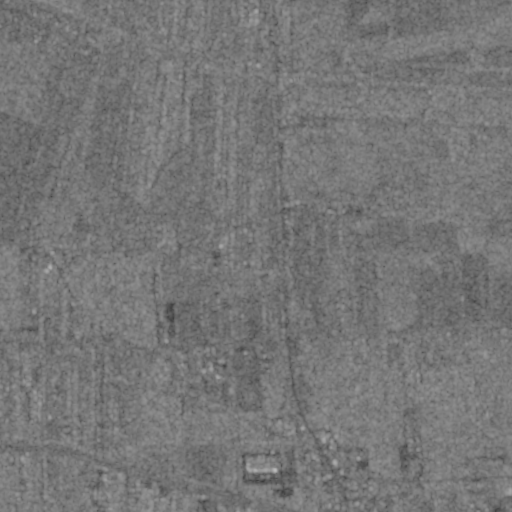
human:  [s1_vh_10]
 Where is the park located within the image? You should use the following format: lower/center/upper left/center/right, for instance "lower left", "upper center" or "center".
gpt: The park is located in the lower center of the image.
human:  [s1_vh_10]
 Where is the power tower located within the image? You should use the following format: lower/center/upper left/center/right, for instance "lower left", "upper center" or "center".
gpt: The power tower is located in the upper right of the image.
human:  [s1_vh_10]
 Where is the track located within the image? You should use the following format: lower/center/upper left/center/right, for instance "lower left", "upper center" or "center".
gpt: The track is located in the lower center of the image.
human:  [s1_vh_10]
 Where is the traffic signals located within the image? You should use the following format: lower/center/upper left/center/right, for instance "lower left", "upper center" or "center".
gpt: The traffic signals is located in the lower center of the image.
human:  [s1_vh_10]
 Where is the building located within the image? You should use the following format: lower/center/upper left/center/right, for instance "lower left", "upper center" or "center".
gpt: There is no building in the image.

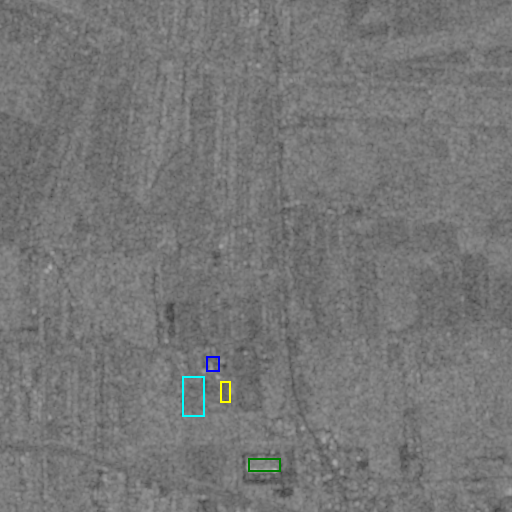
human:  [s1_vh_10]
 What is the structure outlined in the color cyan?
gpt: The structure outlined in cyan is a park.
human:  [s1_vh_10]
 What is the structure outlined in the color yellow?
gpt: The structure outlined in yellow is a track.
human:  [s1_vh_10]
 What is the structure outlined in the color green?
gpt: The structure outlined in green is a building.
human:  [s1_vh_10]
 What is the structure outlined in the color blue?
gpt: The structure outlined in blue is a building.
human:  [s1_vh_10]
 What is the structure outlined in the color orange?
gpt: There is no orange outline.